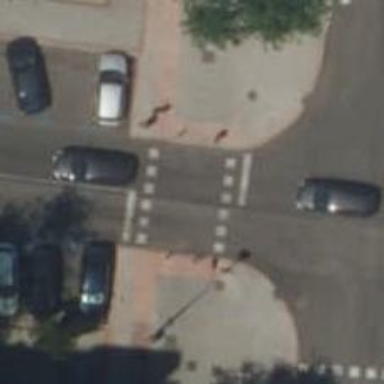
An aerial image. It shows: Footway crossing with paving stones and traffic signals.